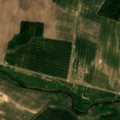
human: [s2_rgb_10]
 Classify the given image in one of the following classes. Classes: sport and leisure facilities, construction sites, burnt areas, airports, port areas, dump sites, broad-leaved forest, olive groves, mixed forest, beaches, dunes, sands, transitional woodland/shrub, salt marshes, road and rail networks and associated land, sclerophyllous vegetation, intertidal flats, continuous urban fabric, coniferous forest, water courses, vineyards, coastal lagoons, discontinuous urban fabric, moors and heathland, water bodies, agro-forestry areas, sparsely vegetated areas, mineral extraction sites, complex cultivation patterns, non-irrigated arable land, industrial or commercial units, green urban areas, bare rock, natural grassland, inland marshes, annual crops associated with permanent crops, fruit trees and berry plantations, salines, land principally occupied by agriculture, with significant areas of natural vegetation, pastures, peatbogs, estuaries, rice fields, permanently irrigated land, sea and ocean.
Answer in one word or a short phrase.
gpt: non-irrigated arable land, land principally occupied by agriculture, with significant areas of natural vegetation, broad-leaved forest